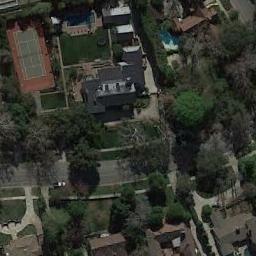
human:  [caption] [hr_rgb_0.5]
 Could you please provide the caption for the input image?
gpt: The tennis court is on the grass next to some buildings and trees .

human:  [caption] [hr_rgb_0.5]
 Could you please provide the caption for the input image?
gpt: Tennis court and swimming pool in the middle of a residential area surrounded by trees .

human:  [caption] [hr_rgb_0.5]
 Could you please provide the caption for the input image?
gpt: Many trees are near the tennis court .

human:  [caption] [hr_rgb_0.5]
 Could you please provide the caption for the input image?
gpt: There were several felled trees near the tennis court .

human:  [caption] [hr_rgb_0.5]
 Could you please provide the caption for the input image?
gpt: There are many green trees beside the tennis court .